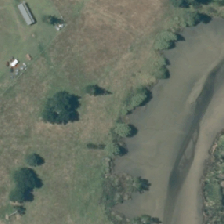
Land cover: urban_parkland